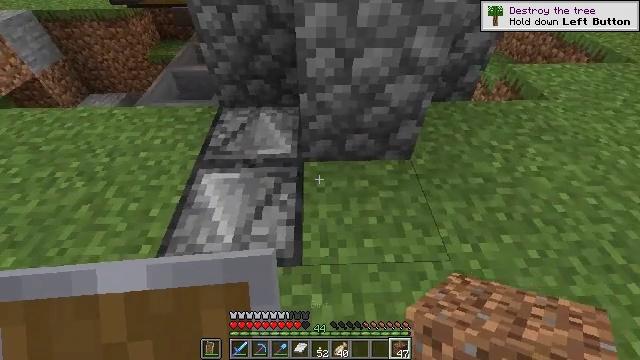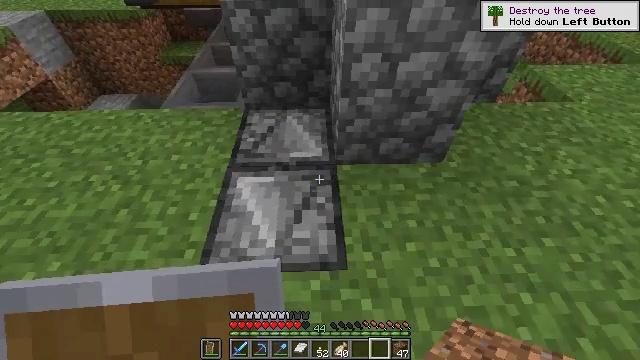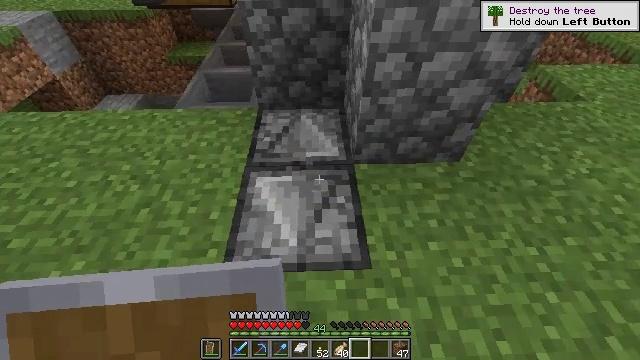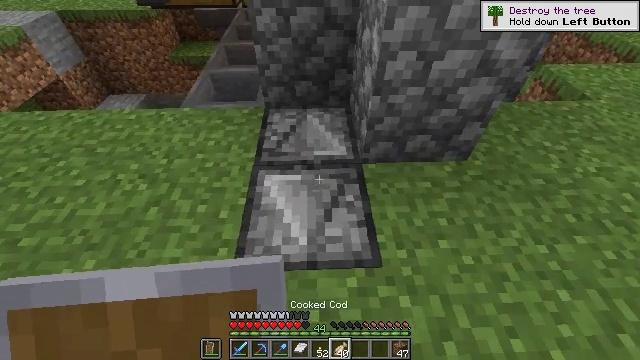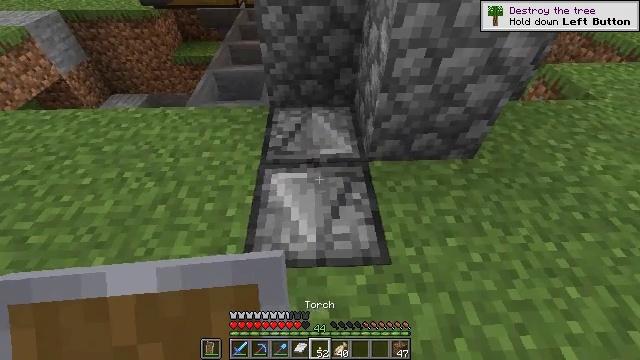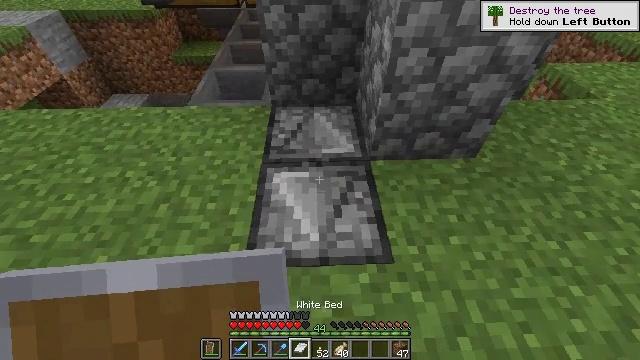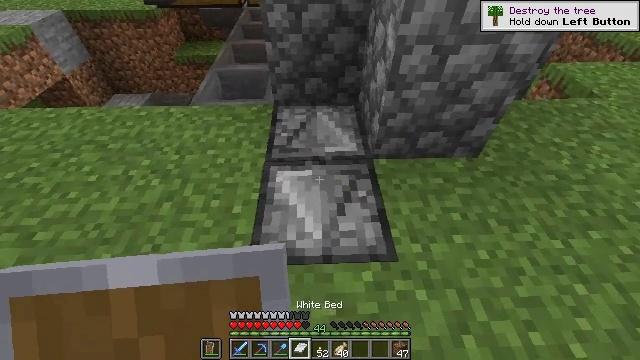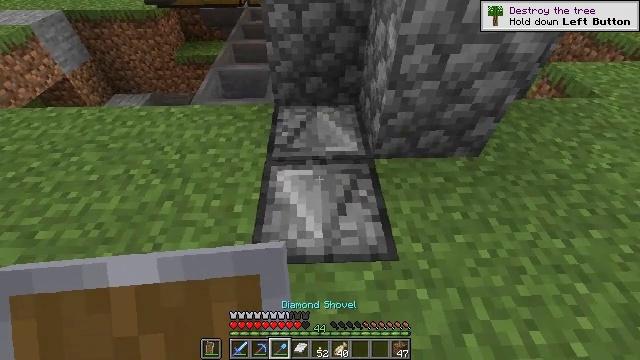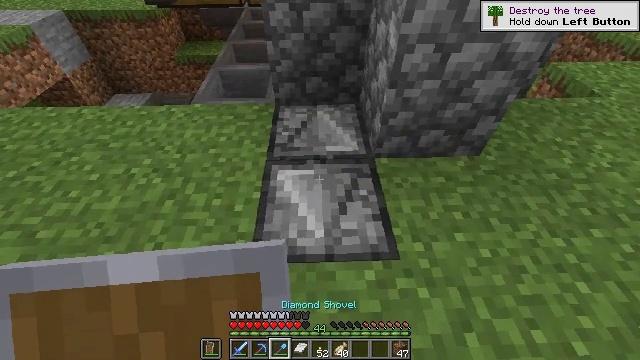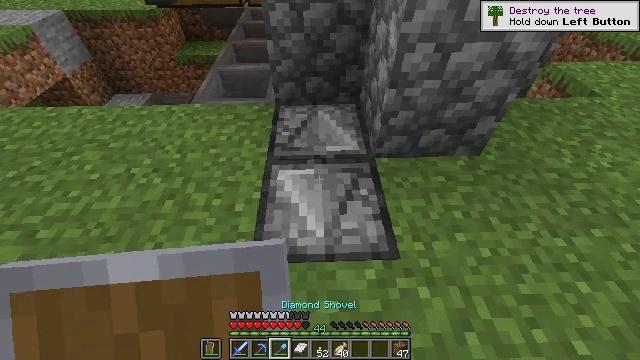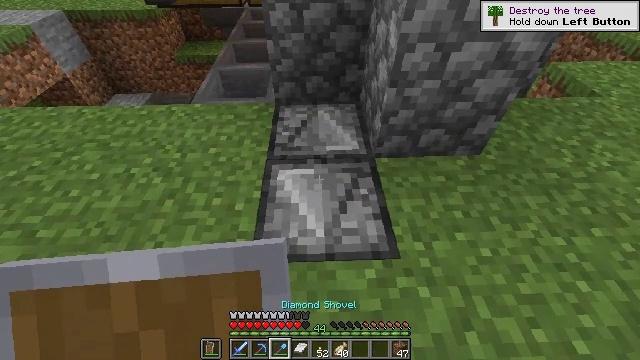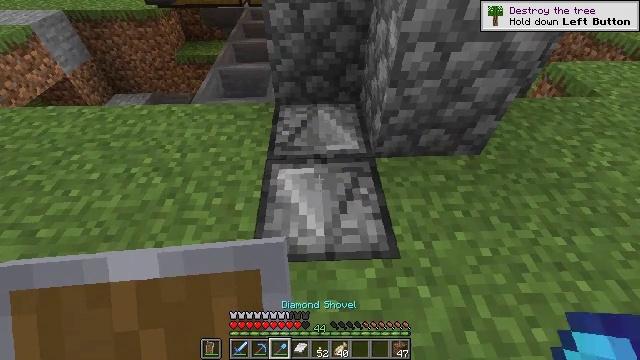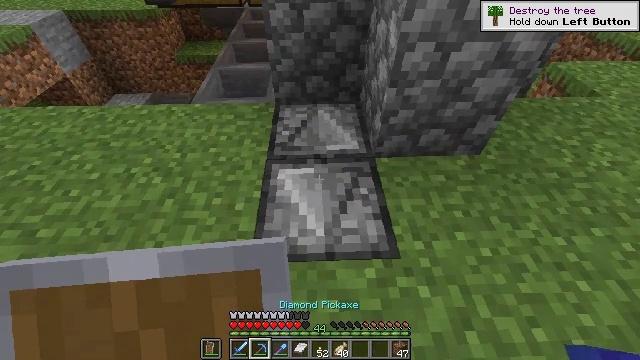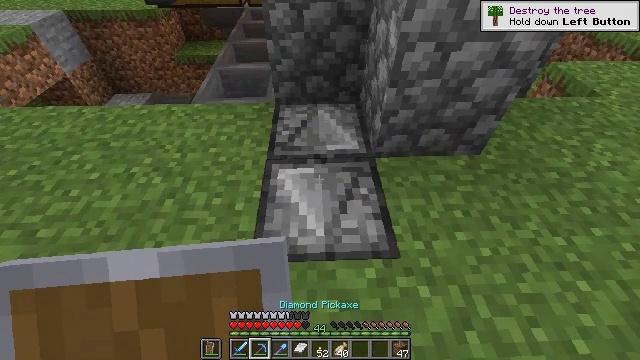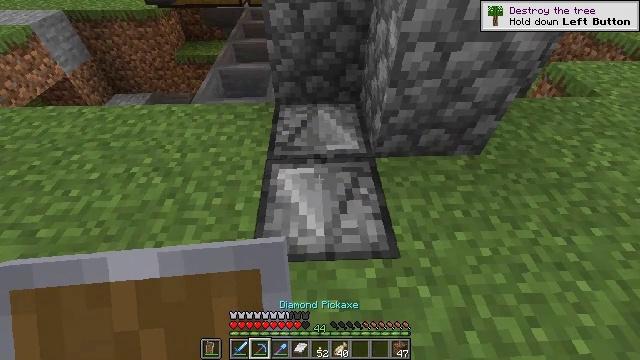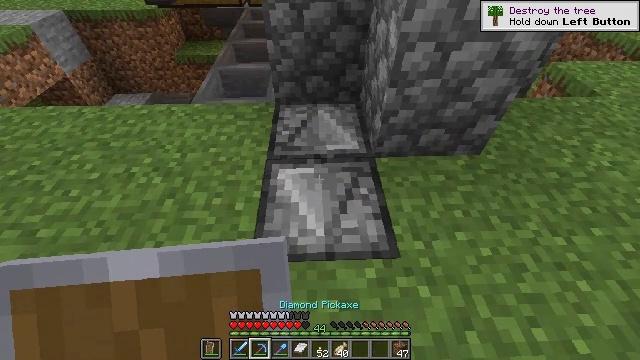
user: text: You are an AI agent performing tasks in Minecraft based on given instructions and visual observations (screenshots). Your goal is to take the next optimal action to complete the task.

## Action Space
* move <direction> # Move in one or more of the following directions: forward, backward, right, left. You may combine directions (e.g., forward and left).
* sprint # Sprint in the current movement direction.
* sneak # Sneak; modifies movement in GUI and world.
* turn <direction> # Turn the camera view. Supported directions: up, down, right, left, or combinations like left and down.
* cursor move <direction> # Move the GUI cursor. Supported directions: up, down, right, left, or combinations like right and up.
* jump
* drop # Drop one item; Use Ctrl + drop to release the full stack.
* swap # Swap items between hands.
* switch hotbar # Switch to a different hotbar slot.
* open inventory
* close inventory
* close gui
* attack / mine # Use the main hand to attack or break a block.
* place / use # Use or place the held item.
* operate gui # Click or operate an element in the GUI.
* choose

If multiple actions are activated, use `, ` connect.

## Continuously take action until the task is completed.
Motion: motion action
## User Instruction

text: Retrieve the observer from a structure.
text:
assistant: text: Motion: move left
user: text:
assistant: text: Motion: no_op
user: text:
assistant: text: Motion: no_op
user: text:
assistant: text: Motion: no_op
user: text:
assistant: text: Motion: no_op
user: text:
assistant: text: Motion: no_op
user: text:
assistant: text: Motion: no_op
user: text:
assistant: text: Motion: no_op
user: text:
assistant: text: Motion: no_op
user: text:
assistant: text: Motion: no_op
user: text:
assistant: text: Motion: no_op
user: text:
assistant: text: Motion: no_op
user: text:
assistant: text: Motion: no_op
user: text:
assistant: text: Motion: no_op
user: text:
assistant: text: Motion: no_op
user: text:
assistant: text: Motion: no_op
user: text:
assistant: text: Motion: no_op
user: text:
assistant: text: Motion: no_op
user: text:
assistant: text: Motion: no_op
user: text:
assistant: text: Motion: no_op
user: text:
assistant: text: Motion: attack / mine
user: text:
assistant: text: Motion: attack / mine
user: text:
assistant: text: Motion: attack / mine
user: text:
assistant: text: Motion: attack / mine
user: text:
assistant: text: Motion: attack / mine
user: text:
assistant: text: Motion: no_op
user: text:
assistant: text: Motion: no_op
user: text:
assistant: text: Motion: no_op
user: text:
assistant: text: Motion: no_op
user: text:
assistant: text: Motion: attack / mine